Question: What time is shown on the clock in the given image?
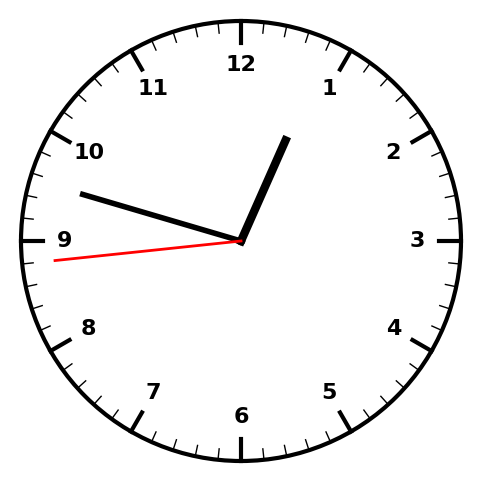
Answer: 12:47:44